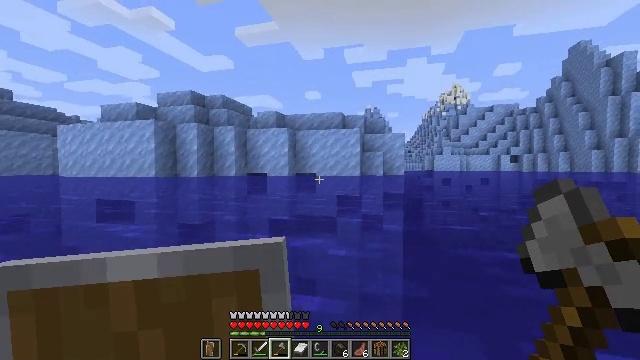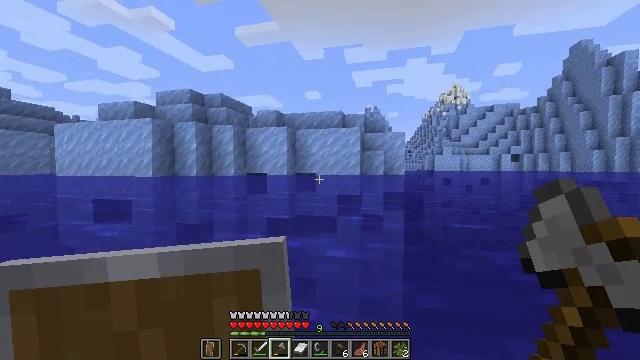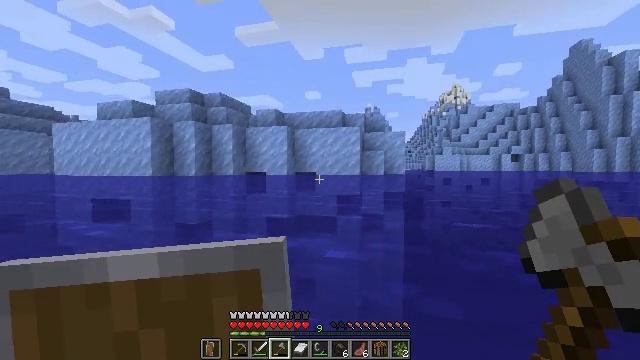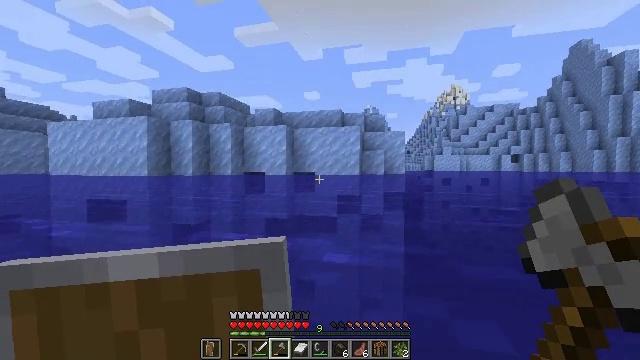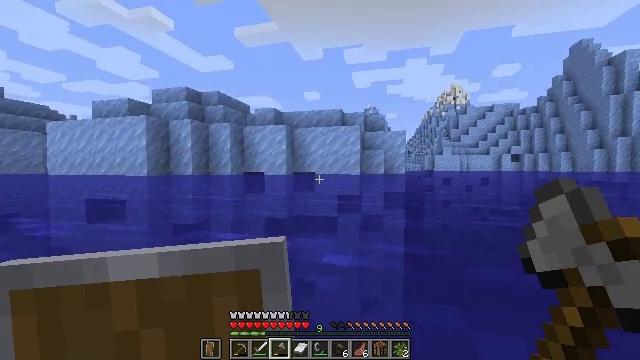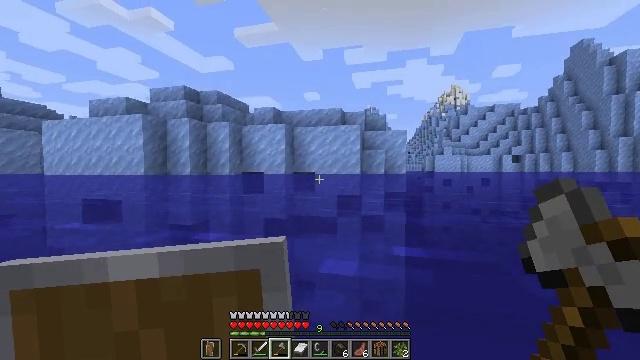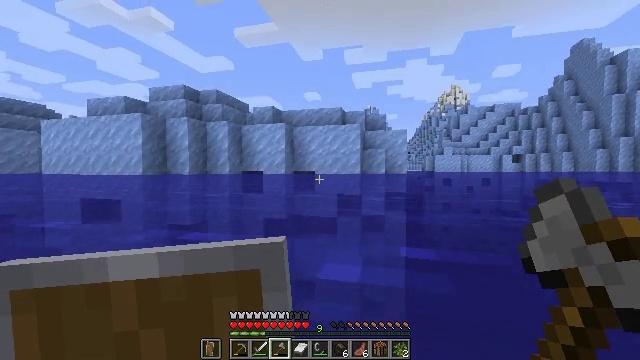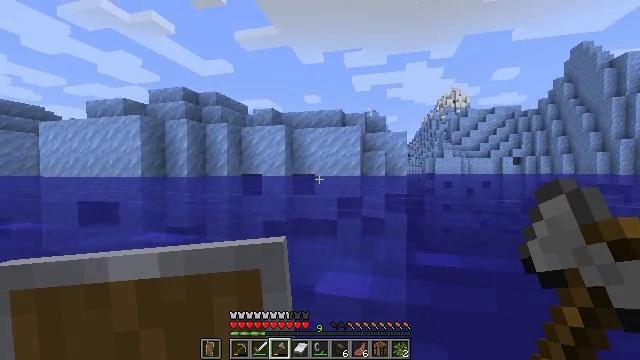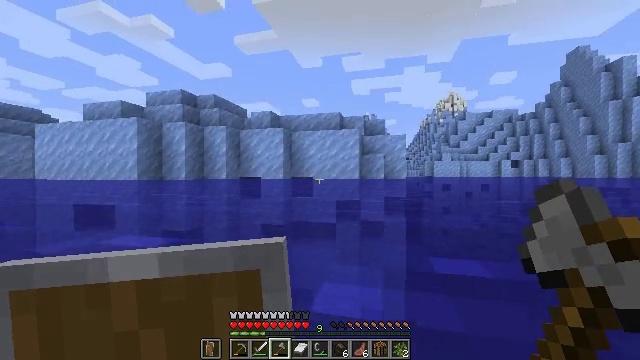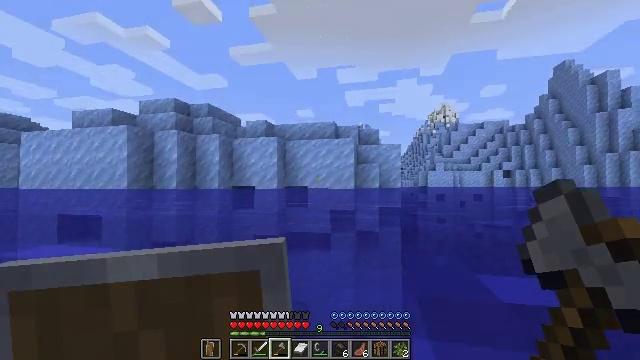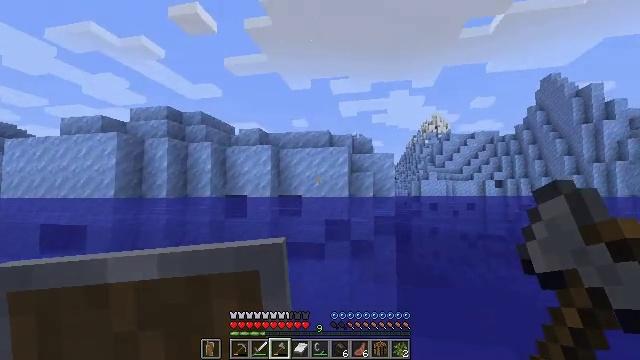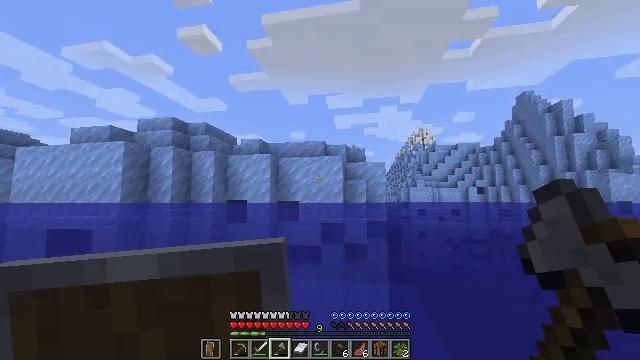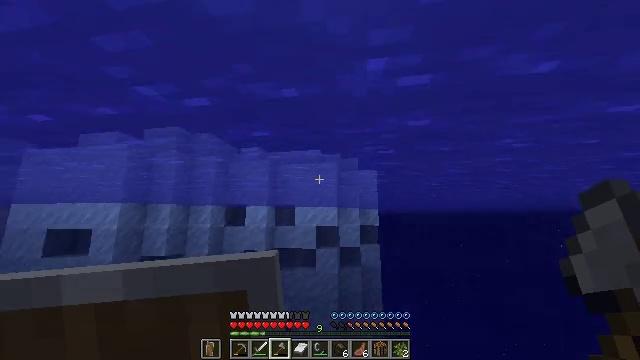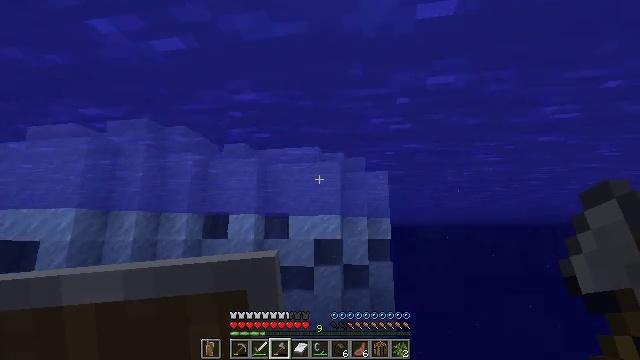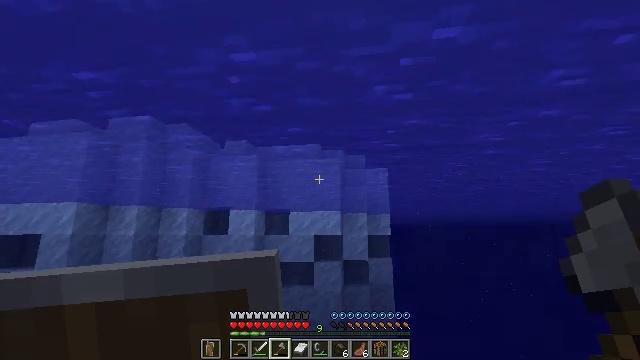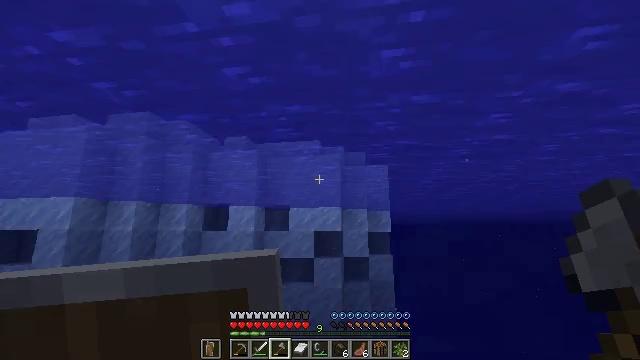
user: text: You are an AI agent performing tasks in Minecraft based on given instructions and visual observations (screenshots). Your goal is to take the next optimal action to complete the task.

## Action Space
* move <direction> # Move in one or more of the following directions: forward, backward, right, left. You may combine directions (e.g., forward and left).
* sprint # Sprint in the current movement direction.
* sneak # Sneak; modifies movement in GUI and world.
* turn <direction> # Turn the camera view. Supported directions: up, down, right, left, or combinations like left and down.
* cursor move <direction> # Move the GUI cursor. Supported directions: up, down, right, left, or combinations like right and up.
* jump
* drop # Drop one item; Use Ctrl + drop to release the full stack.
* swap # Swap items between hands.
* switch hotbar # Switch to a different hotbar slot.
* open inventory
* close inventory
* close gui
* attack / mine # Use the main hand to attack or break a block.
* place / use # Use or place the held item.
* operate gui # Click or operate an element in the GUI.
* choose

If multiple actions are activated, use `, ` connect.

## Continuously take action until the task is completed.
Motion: motion action
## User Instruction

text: Gather packed ice blocks.
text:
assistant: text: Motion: move forward, sprint
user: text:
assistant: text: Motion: move forward, sprint
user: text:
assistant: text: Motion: move forward, sprint
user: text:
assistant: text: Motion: move forward, sprint
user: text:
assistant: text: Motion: move forward, sprint
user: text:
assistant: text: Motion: move forward, sprint
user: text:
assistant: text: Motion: move forward, sprint
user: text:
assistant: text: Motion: move forward, sprint
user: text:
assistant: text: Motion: move forward, sprint, turn right and up
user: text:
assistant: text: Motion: move forward, sprint, turn right and up
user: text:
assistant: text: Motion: move forward, sprint, turn up
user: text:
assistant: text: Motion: move forward, sprint, turn right and up
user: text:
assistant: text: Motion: move forward, sprint, turn up
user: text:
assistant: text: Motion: move forward, sprint
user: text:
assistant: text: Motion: move forward, sprint
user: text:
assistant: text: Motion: move forward, sprint
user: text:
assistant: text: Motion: move forward, sprint
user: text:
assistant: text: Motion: move forward, sprint
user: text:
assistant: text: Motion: move forward, sprint, turn left and up
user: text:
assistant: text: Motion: move forward, sprint, turn up
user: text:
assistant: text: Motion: move forward, sprint
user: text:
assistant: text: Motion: move forward, sprint
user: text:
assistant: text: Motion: move forward, sprint
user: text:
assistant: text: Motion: move forward, sprint
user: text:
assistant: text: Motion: move forward, sprint
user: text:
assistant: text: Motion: move forward, sprint, turn up
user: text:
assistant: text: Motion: move forward, sprint, turn up
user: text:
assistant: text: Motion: move forward, sprint
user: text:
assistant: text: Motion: move forward, sprint
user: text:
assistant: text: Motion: move forward, sprint